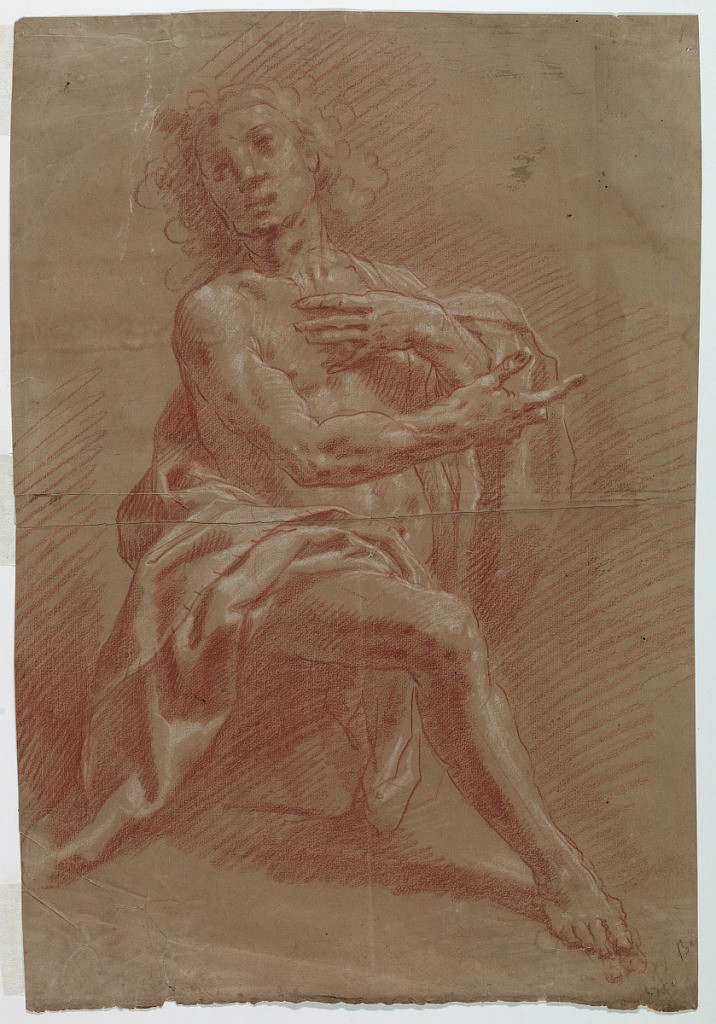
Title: Kneeling Man
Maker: Gian Giacomo Barbelli
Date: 1601–1650
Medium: Red crayon,brush and white gouache on brown laid paper
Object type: Drawing
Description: Kneeling man with right hand pointing and left hand lying upon his breast.